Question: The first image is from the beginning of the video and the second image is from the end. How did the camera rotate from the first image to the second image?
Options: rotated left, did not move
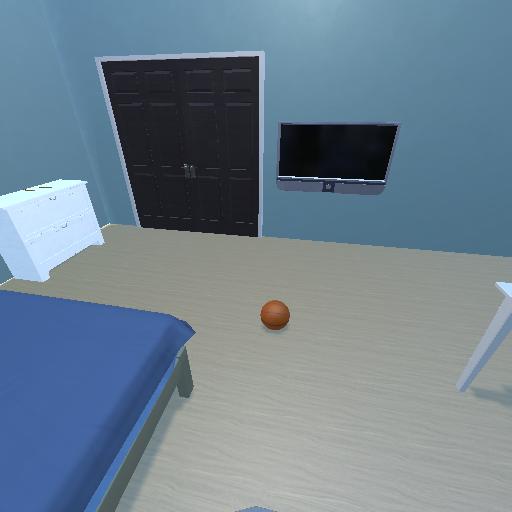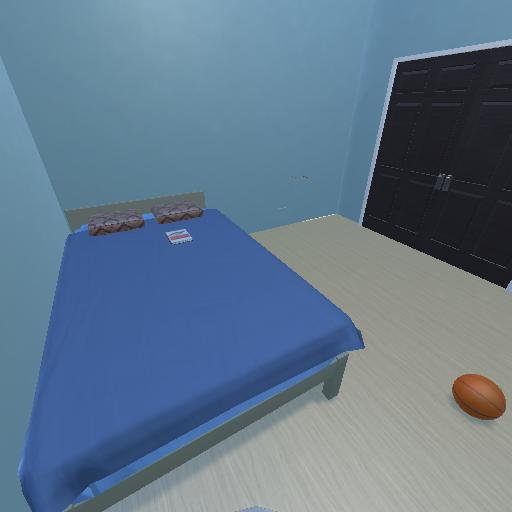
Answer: rotated left